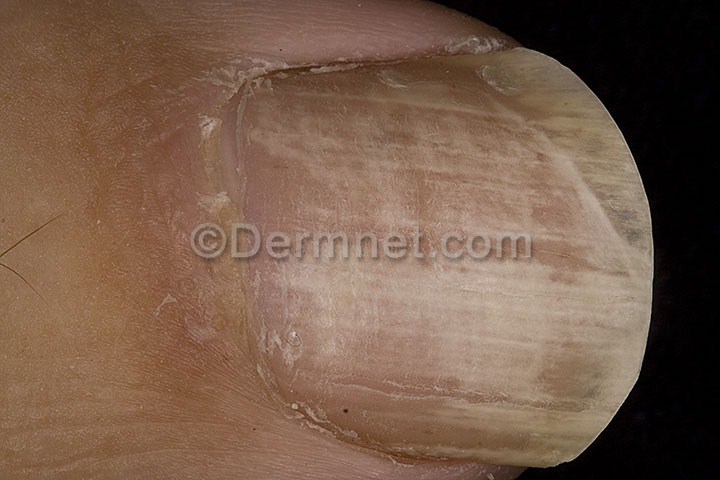
Disease: Nail Fungus and other Nail Disease